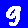
Digit: 9